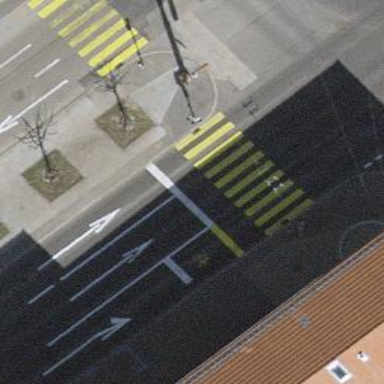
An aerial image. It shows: Road with traffic signals.